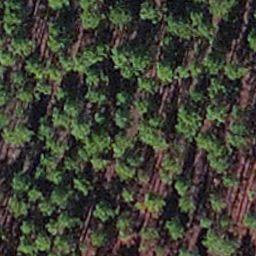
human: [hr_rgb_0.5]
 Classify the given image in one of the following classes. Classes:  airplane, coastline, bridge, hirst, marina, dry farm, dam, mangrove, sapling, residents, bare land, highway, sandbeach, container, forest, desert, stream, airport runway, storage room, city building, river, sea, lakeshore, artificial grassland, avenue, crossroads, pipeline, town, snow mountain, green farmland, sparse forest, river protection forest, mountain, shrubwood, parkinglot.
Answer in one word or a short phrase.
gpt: sapling